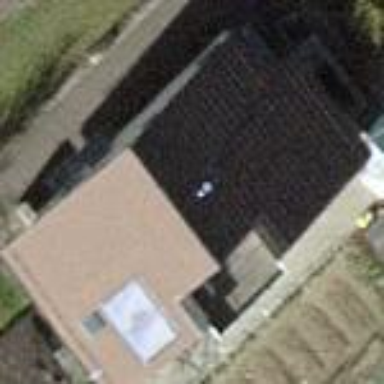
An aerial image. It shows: Residential building with gabled roof covered in rosy brown roof tiles. The roof orientation is across.